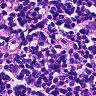
Metastatic tissue present: no